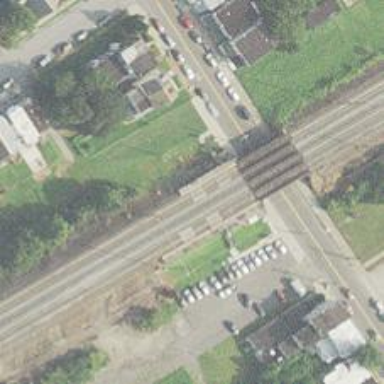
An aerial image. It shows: Railway crossing.